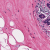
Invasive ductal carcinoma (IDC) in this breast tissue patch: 0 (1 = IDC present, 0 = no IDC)